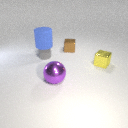
small gray rubber cylinder in front of small brown metal cube